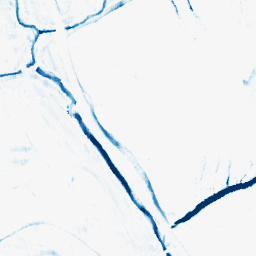
Category: morphological
Decomposition family: morphological_rect
Decomposition parameters: operation: closing
width: 5
height: 10
Upsampling method: regularized
Upsampling parameters: scale: 2
lambda_reg: 0.001
Upsampling scale: 2